Question: I want to know how to make this kind of animation in android ( The same in Battery Doctor app ).

I found a way to do this using two green images with an oppacity of 50% one behind the other and another one on the front to hide the unwanted content ( The circle ),I animate the first green image by XML using the code below
'''
<?xml version="1.0" encoding="utf-8"?>
<set xmlns:android="http://schemas.android.com/apk/res/android">
<rotate
android:duration="1850"
android:fromDegrees="-4"
android:pivotX="50%"
android:pivotY="50%"
android:repeatCount="infinite"
android:repeatMode="reverse"
android:interpolator="@android:anim/linear_interpolator"
android:toDegrees="4" />
<translate
android:fromXDelta="0"
android:toXDelta="0"
android:fromYDelta="0"
android:toYDelta="1"
android:repeatCount="infinite"
android:repeatMode="reverse"
android:interpolator="@android:anim/linear_interpolator"
android:duration="1500" />
</set>
'''
And the second green one by using this:
'''
<?xml version="1.0" encoding="utf-8"?>
<set xmlns:android="http://schemas.android.com/apk/res/android">
<rotate
android:duration="1800"
android:fromDegrees="-1"
android:pivotX="50%"
android:pivotY="50%"
android:repeatCount="infinite"
android:repeatMode="reverse"
android:interpolator="@android:anim/linear_interpolator"
android:toDegrees="1" />
<translate
android:fromXDelta="80"
android:toXDelta="-4"
android:fromYDelta="-1"
android:toYDelta="1"
android:repeatCount="infinite"
android:repeatMode="reverse"
android:interpolator="@android:anim/linear_interpolator"
android:duration="1500" />
</set>
'''
But how can I create the view programatically ?I want to set the level dynamically from code. for example myView.setLevel(45);
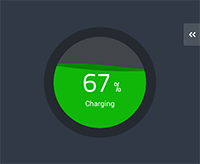
Answer: I have finally found a library: WaveView
<URL>
This library <URL> also does the same thing with more features. You can :
- - - -